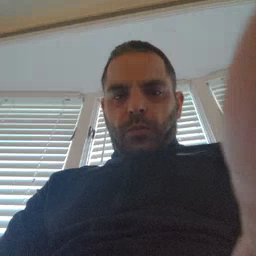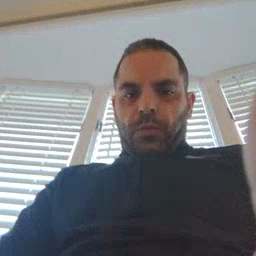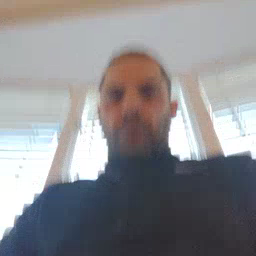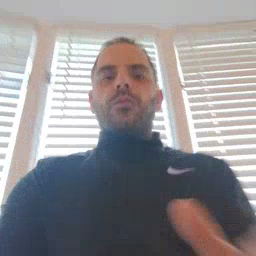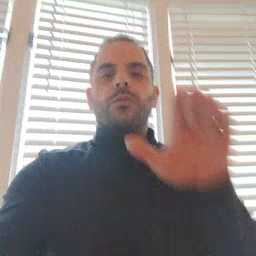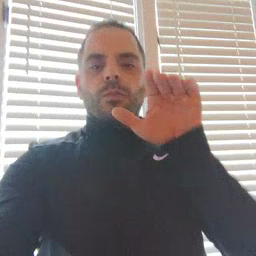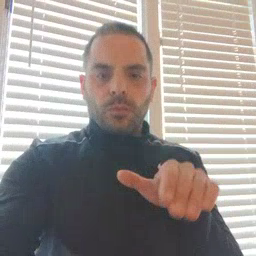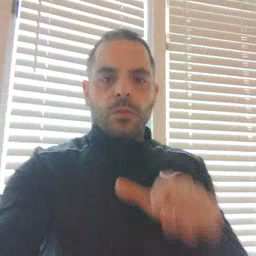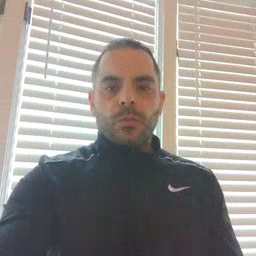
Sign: on